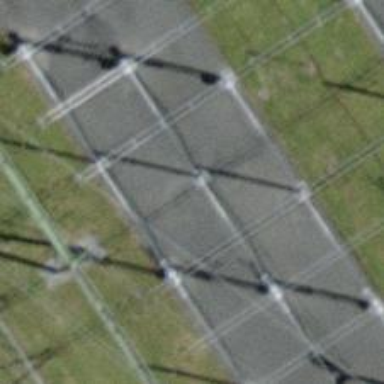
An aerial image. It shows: Busbar power line.